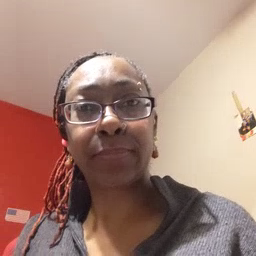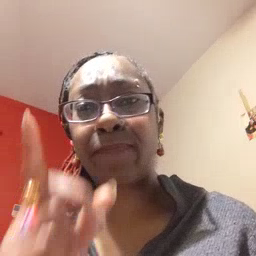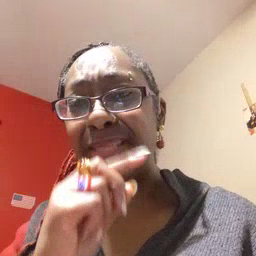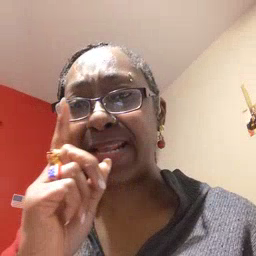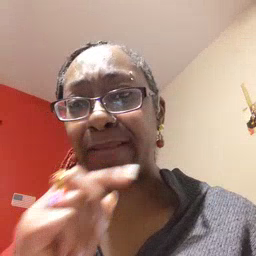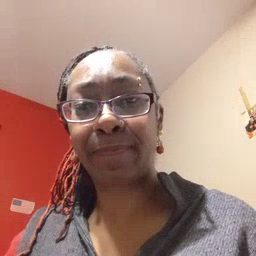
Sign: pretend